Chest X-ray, AP view. Patient: 30 years old, sex F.
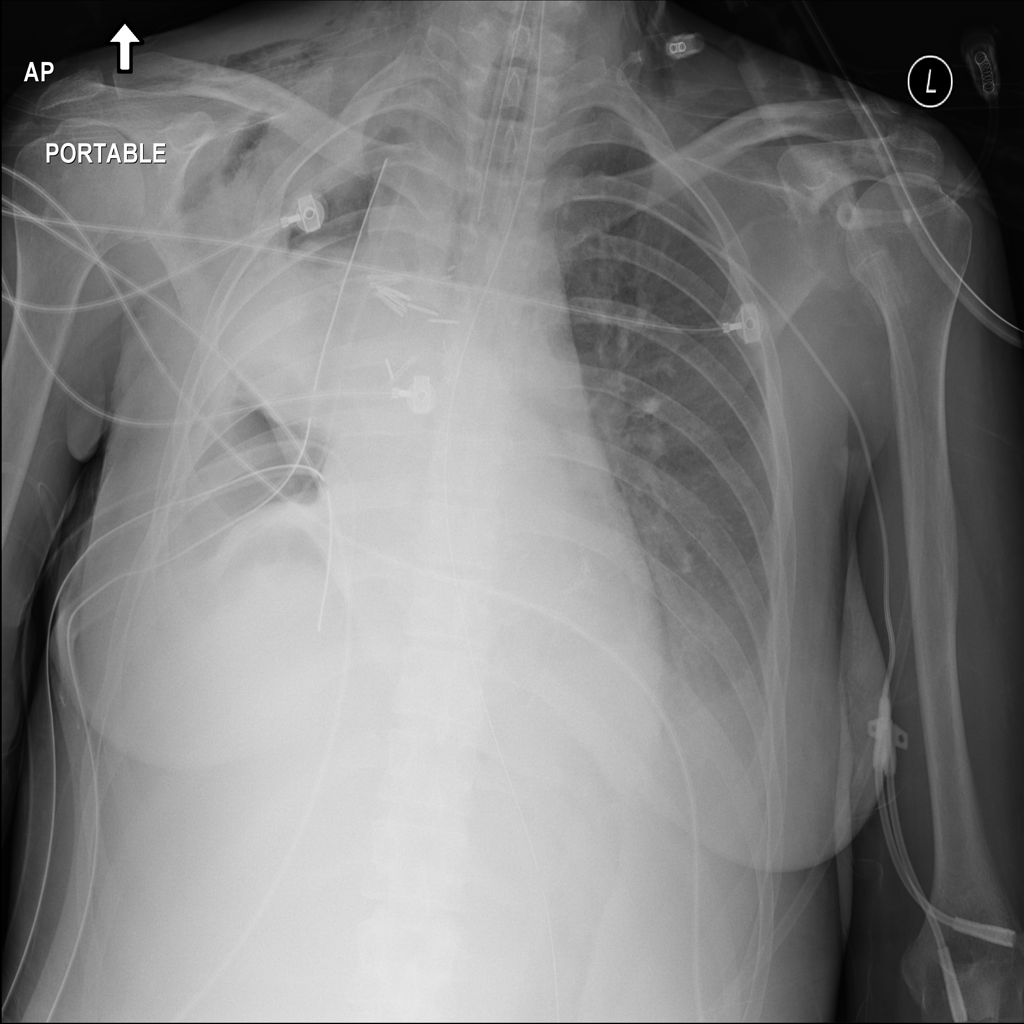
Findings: No Finding